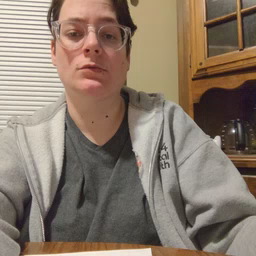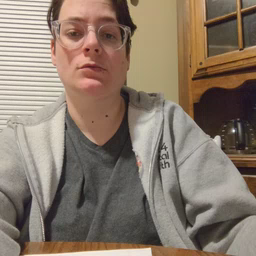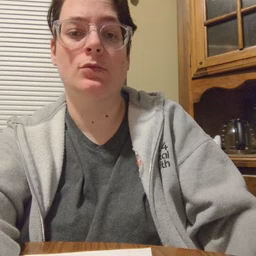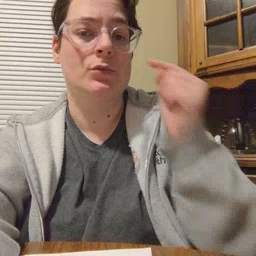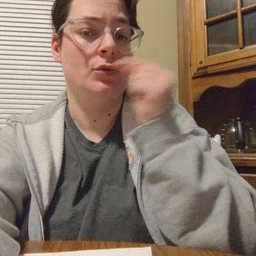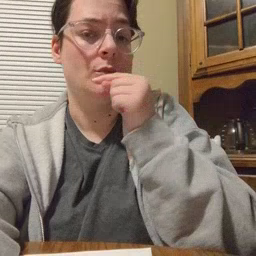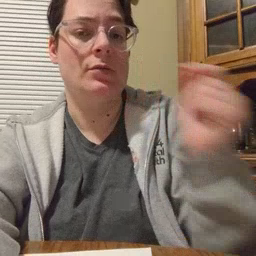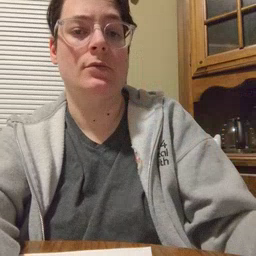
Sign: toothbrush